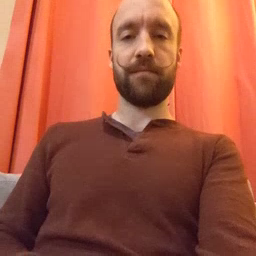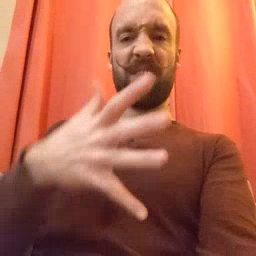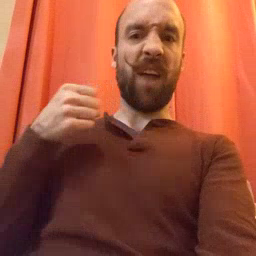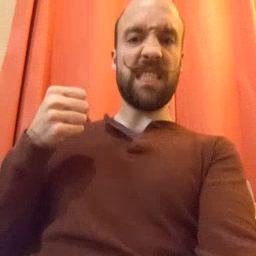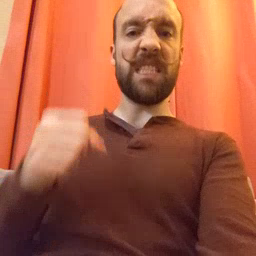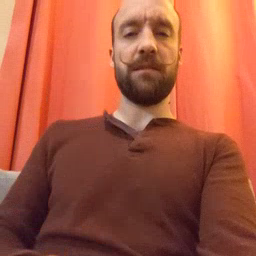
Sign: fast